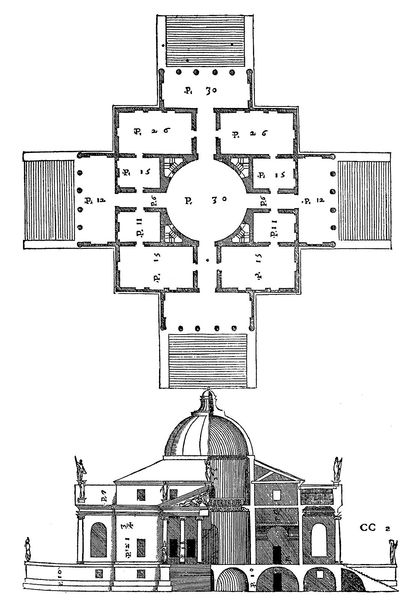
Titel: “La Rotonda” bei Vicenza
Künstler: Andrea Palladio
Standort: Vicenza (EU - I - Venetien)
Schlagwörter: fenster, pfeiler, skizze, säule, säulen, zeichnung, zimmer, gebäude, architektur, kirche, kreis, rund, engel, statue, türen, giebel, figuren, kuppel, treppe, treppen, stufen, bögen, vier, eckig, dom, druck, schnitt, räume, statuen, florenz, etagen, tempel, querschnitt, quadrat, grundriss, aufriss, bauplan, baptisterium, zentralbau, porikus, cc